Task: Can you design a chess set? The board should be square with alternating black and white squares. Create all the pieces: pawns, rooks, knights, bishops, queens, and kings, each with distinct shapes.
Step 4071:
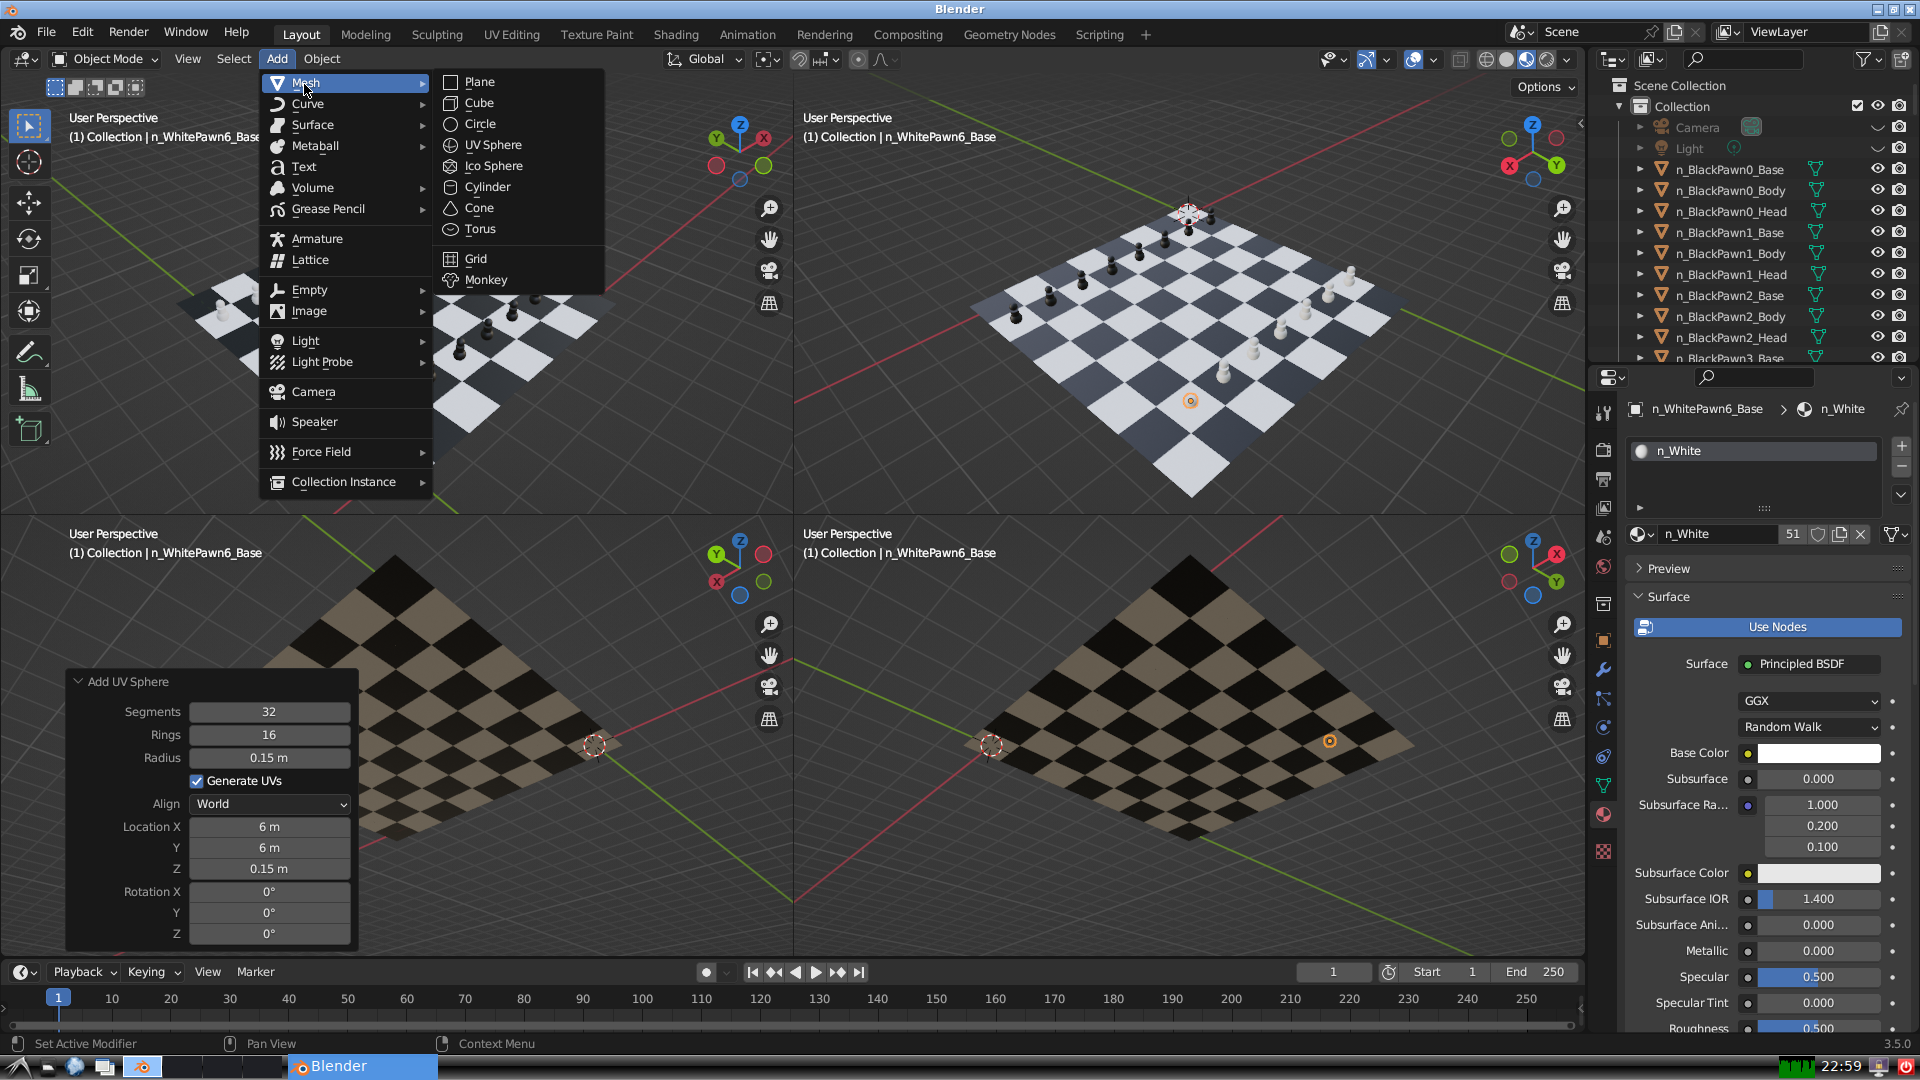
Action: {"mouse_move": [499, 187]}